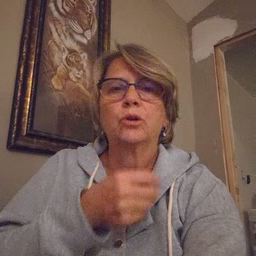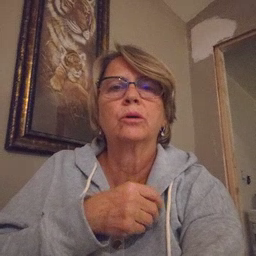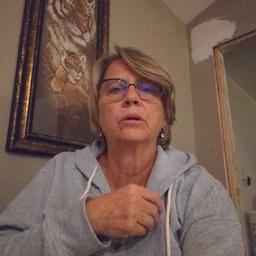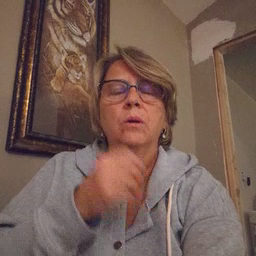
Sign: flower